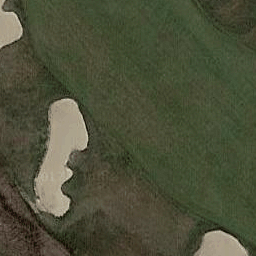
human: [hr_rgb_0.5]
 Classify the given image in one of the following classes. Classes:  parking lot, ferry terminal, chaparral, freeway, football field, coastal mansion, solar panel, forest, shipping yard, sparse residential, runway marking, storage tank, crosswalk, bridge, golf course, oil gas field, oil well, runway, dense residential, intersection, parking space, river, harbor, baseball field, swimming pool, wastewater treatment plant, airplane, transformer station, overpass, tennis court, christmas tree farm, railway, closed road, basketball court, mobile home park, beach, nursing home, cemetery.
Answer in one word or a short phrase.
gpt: golf course